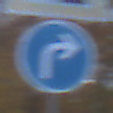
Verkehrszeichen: VorgeschriebeneFahrtrichtungRechts
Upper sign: Arbeitsstelle
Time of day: SunriseSunset
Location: Outdoor (Nature)
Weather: PartlyCloudy
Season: Autumn
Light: Natural